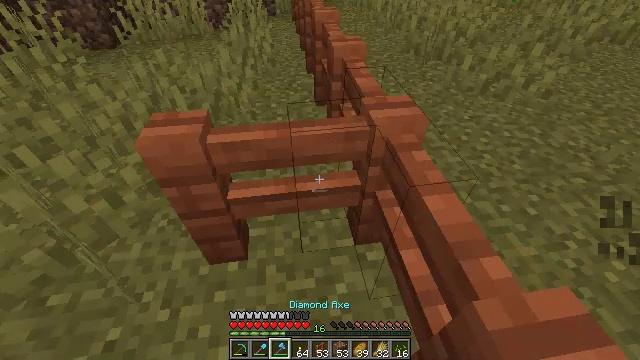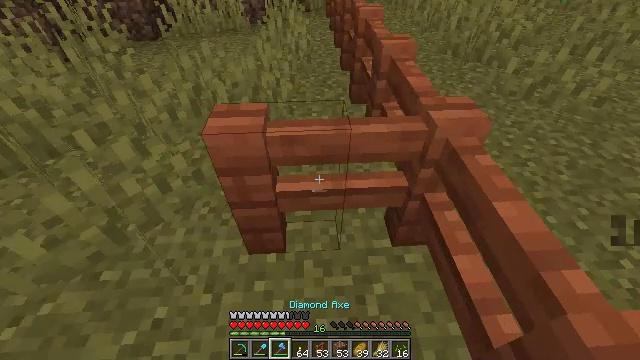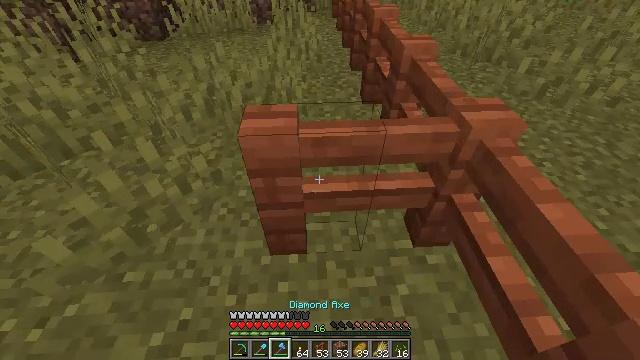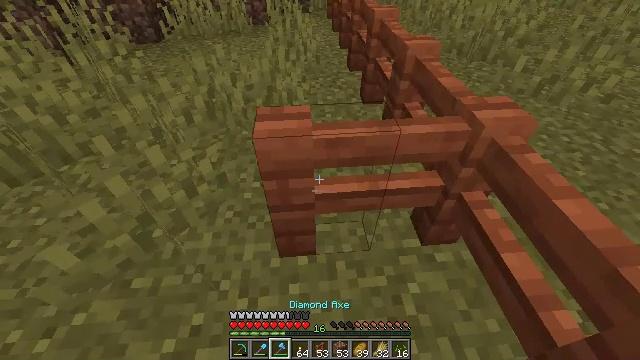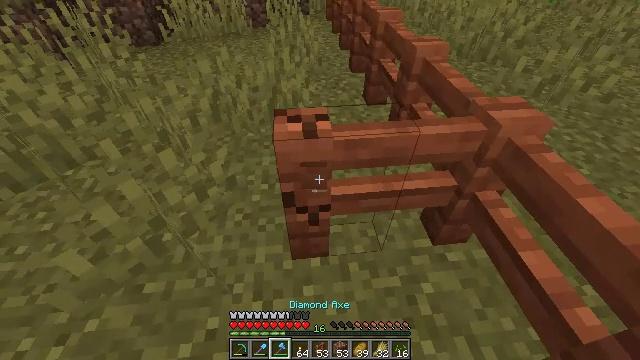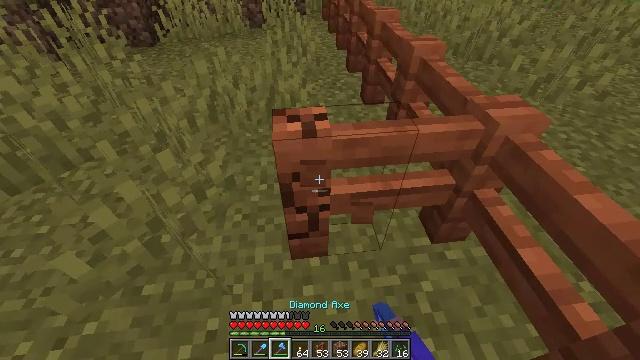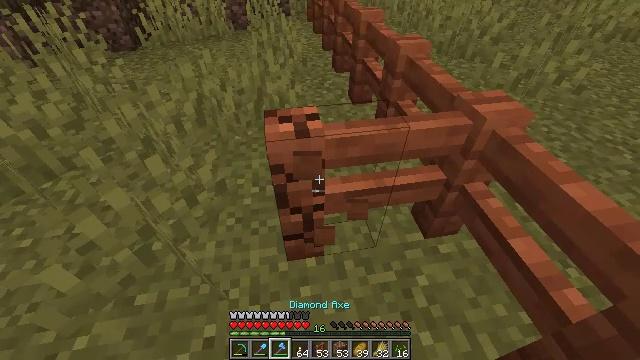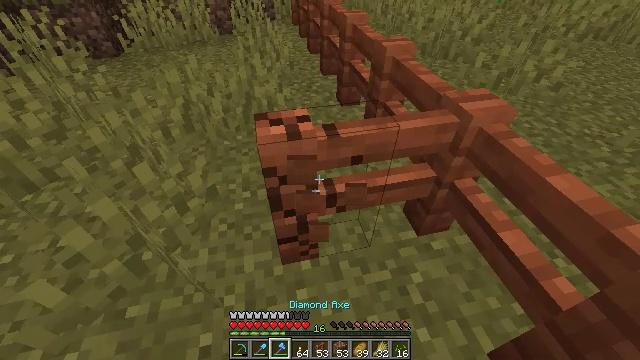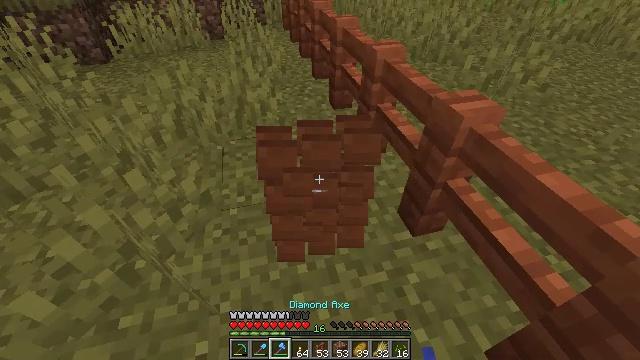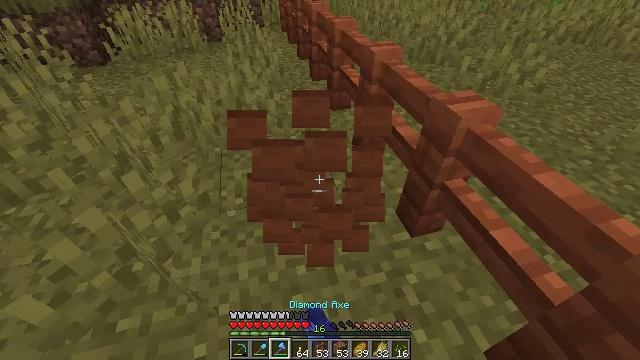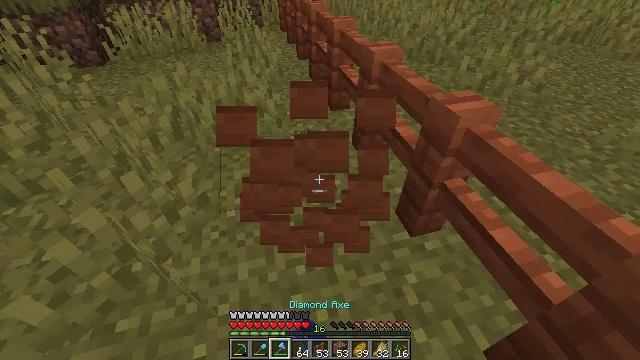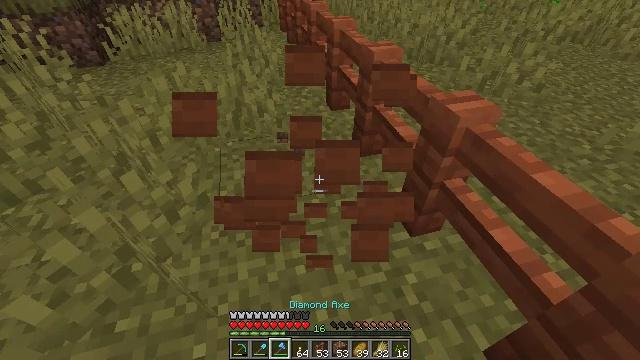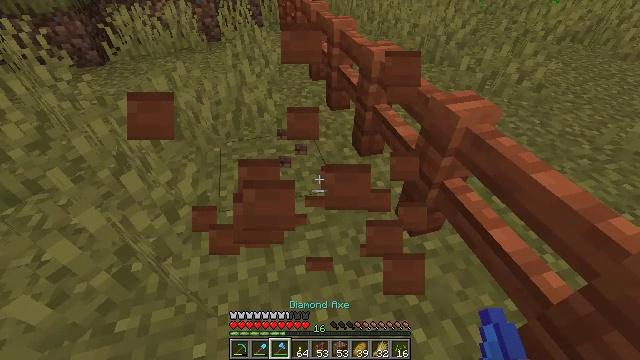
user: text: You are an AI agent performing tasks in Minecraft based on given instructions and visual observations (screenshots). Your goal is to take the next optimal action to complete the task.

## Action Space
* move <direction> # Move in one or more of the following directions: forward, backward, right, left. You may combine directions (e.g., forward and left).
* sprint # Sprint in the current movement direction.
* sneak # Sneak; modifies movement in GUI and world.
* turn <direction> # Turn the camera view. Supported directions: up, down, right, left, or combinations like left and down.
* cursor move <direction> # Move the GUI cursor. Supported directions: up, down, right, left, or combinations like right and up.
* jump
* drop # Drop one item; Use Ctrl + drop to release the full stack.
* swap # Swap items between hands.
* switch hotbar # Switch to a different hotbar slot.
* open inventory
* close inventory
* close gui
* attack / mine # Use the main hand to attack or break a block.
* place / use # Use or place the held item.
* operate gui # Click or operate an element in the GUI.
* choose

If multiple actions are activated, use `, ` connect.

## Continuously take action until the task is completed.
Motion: motion action
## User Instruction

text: Reclaim the acacia fence from a structure.
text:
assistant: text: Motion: move left, turn left
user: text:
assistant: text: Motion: move left
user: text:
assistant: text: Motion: turn right
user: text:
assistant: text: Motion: turn right, attack / mine
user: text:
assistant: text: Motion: attack / mine
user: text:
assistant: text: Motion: turn right, attack / mine
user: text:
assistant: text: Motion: turn right, attack / mine
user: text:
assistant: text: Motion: turn right, attack / mine
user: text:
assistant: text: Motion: attack / mine
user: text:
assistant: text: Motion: attack / mine
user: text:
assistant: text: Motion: attack / mine
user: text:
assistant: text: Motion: attack / mine
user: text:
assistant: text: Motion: attack / mine